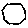
Label: hexagon